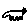
Label: cat